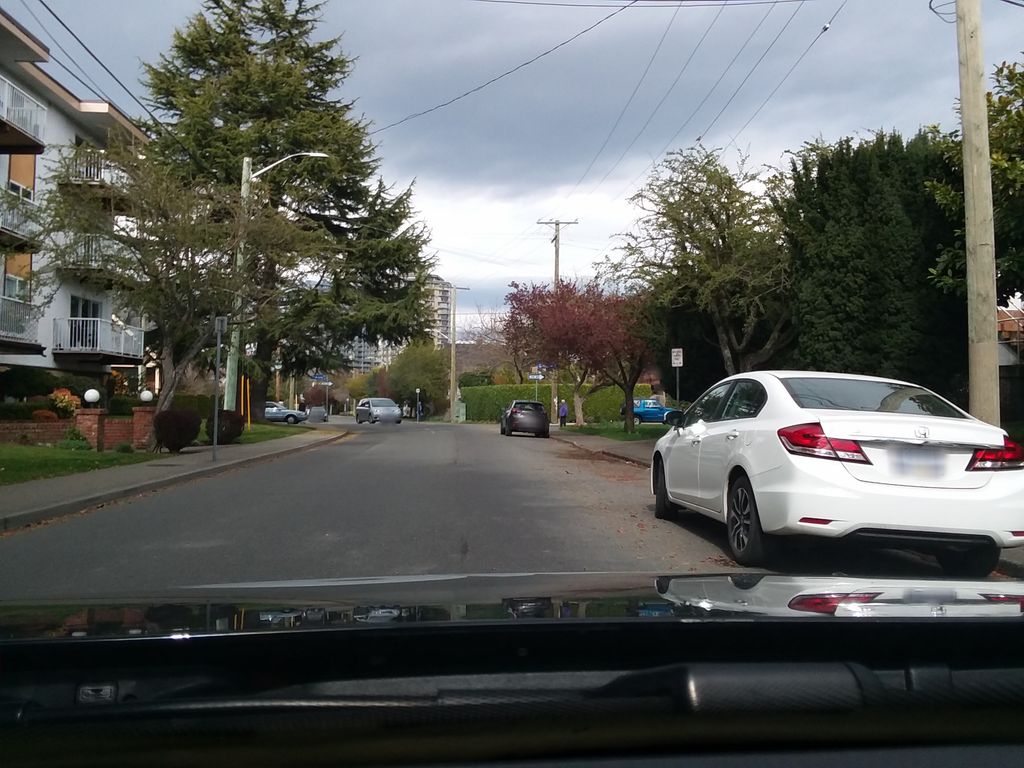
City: victoria